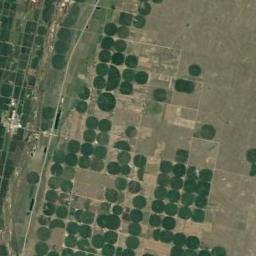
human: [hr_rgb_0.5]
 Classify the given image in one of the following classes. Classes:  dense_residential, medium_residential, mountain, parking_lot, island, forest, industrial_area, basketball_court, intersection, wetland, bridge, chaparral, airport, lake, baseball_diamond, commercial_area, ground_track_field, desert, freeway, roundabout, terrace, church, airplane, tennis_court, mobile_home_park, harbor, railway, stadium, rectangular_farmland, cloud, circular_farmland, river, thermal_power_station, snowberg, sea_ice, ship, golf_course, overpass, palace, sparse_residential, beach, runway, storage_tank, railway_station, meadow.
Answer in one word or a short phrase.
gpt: circular_farmland